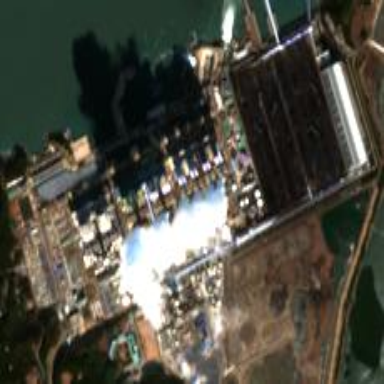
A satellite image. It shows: Industrial area with coal power plant.